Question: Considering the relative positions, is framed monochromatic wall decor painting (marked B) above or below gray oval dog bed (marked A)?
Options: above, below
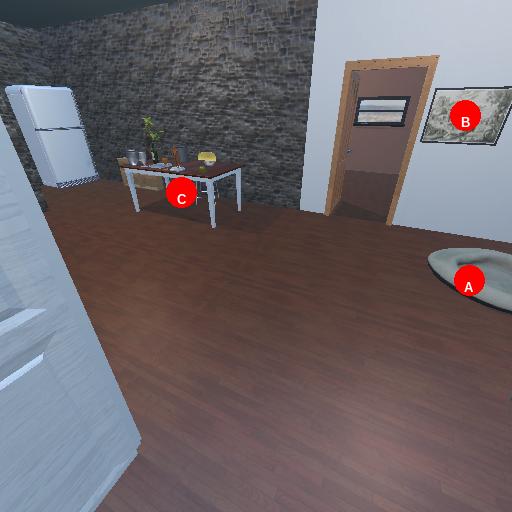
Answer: above